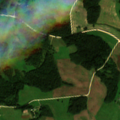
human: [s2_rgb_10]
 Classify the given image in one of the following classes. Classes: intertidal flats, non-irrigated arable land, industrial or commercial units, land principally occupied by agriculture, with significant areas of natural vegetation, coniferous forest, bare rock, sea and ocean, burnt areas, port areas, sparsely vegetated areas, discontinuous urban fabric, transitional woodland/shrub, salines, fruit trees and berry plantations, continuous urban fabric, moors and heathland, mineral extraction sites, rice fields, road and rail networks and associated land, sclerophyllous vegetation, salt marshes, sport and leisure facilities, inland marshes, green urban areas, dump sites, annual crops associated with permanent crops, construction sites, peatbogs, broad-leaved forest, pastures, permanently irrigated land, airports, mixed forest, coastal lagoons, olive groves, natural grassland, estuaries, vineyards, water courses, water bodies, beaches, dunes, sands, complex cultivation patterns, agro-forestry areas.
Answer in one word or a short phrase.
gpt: non-irrigated arable land, pastures, land principally occupied by agriculture, with significant areas of natural vegetation, mixed forest